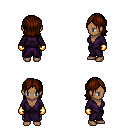
a pixel art fantasy rpg character, female body template, human, dark skin, purple robe, metal pants, brown long bangs hairstyle, gold gloves, four views (front, back, left, right), 2x2 character sprite sheet, small pixel art, hard edges, no anti-aliasing